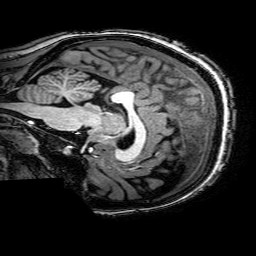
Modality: T1w
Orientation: sagittal